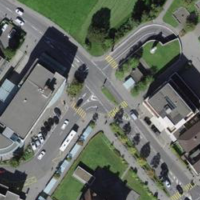
EUNIS habitat code: 54
Species observed at this site:
Geranium sanguineum